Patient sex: M
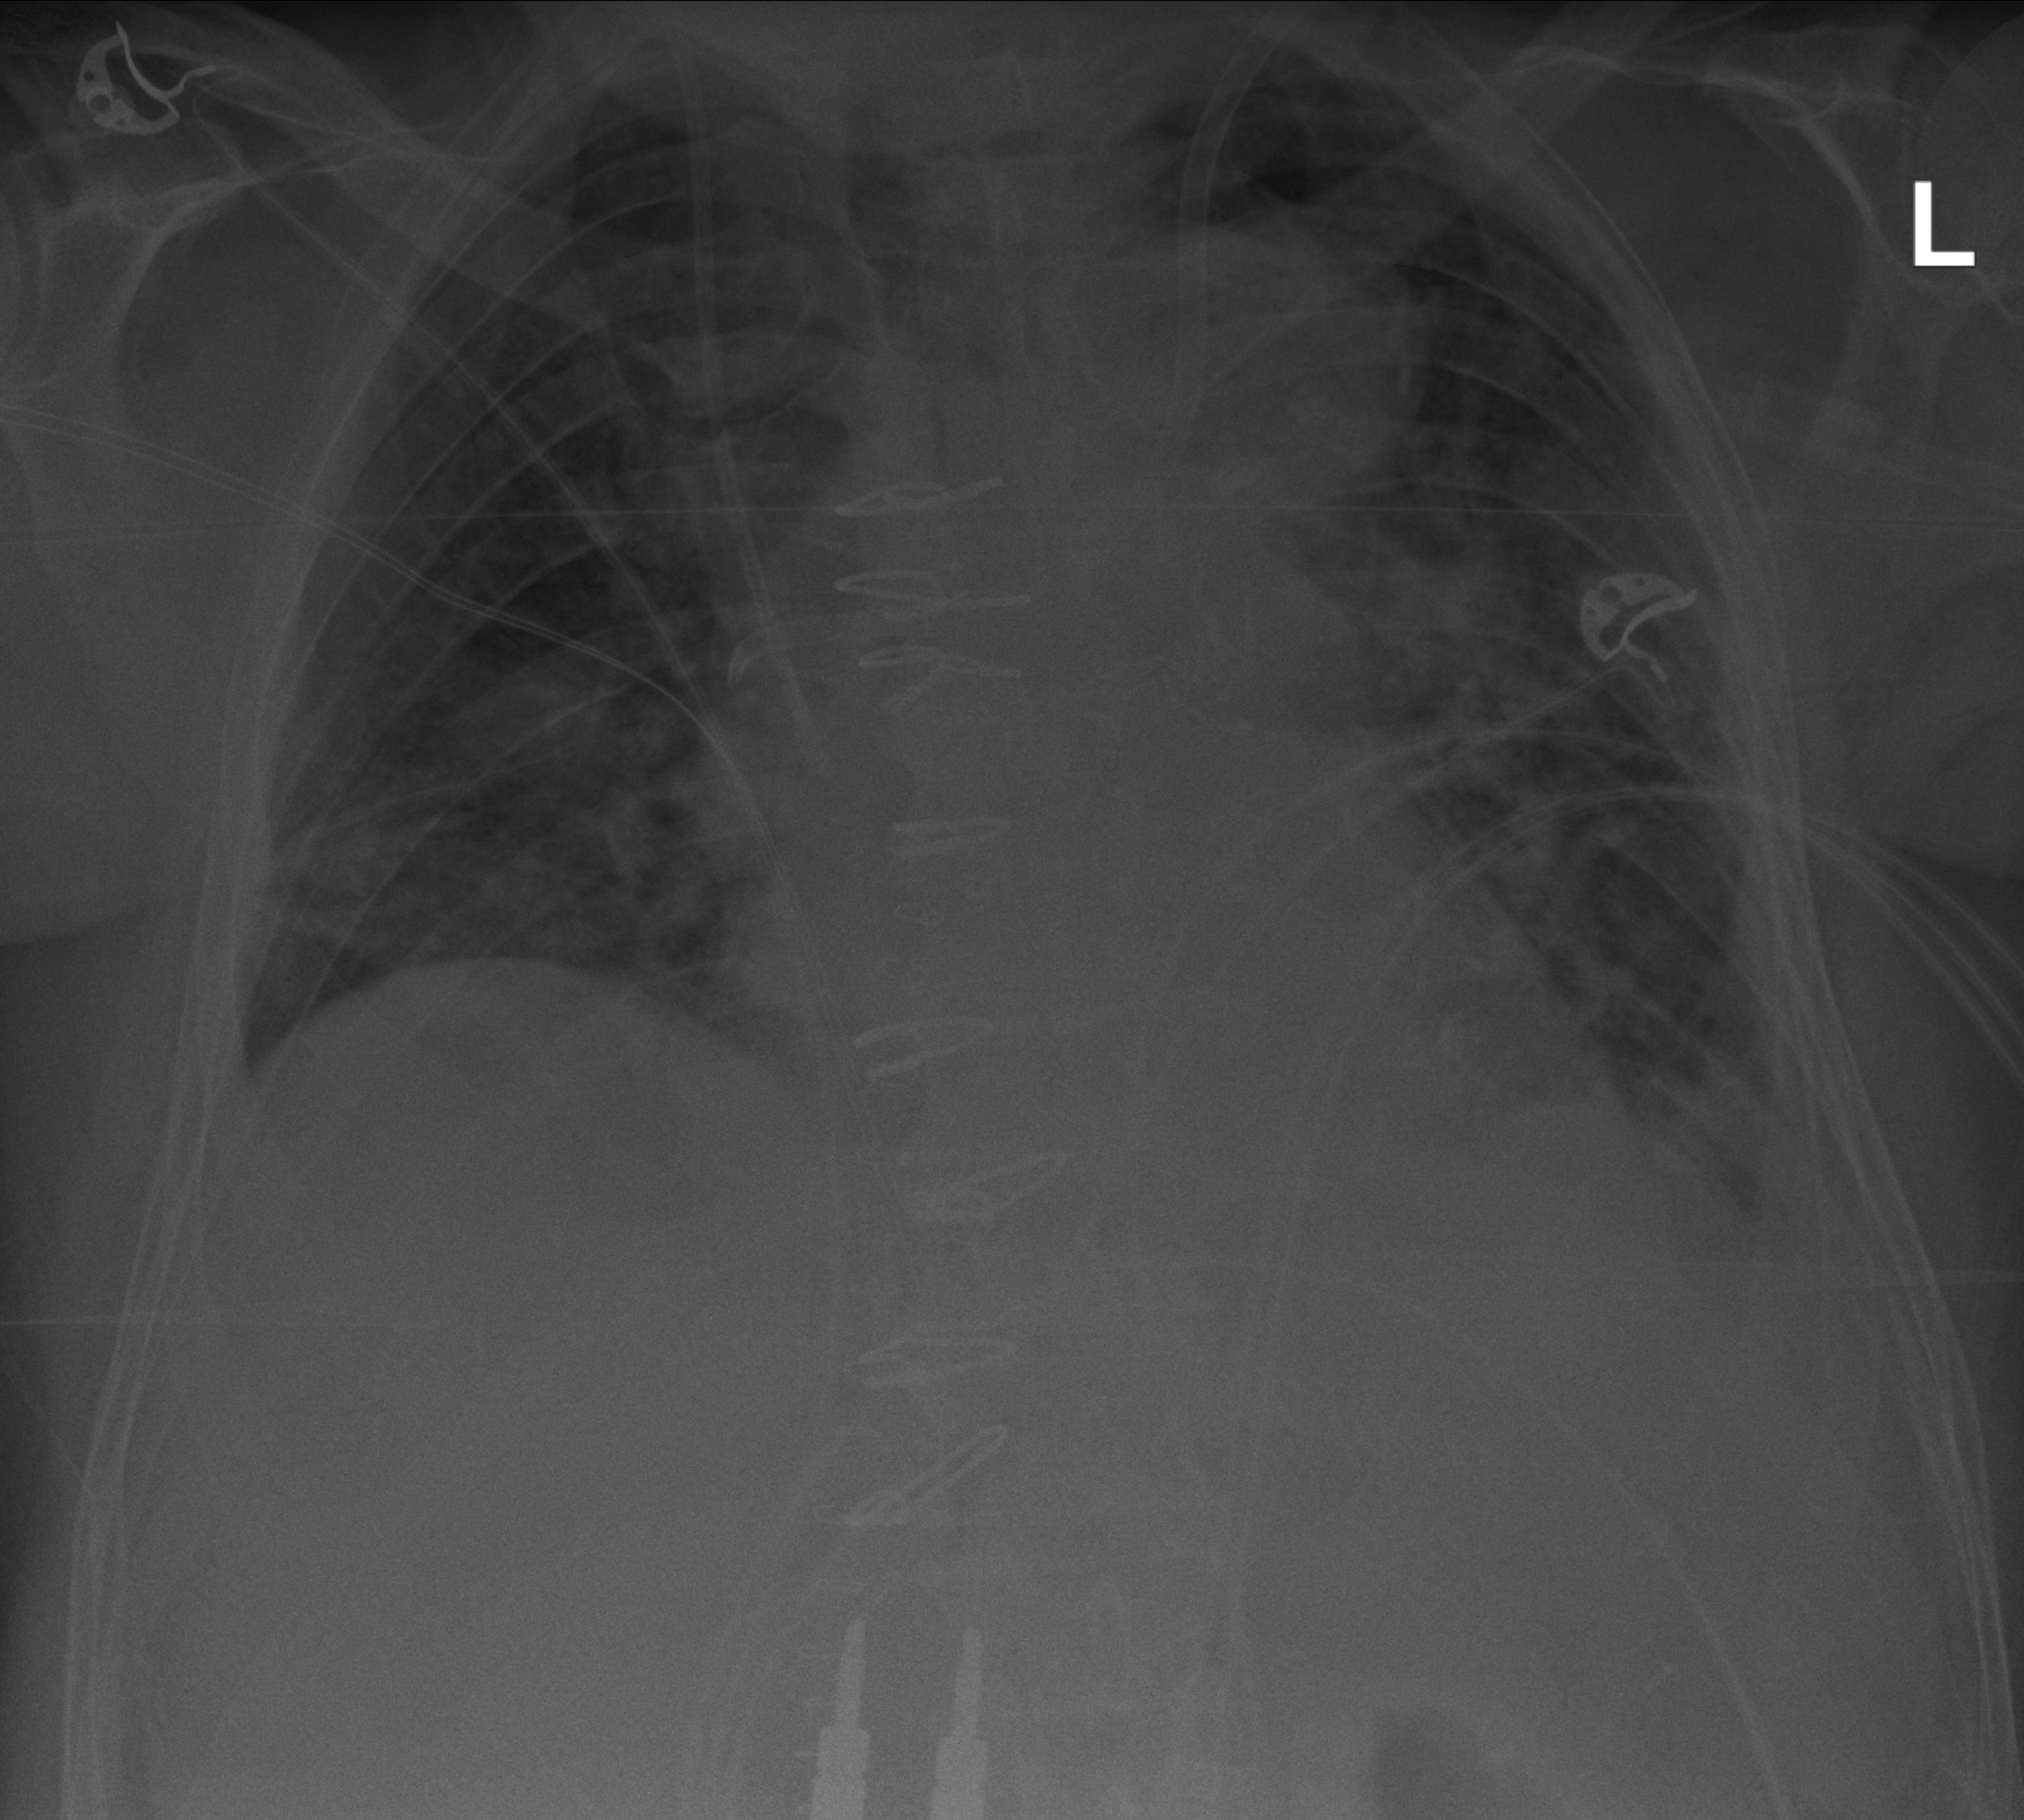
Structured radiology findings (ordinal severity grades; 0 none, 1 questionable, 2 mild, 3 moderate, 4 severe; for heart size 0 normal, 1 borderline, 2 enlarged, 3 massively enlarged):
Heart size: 0
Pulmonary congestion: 2
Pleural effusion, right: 0
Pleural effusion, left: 2
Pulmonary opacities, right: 0
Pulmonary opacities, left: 2
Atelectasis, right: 2
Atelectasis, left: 2